Interaction volume radius: 10 \u00c5
Interaction volume height: 10 \u00c5
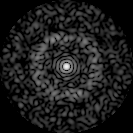
Disorder parameter: 0.8256